Question: I wanted to make an anonymous object to String using Gson.
my object is not null, but yet the method "toJson" return null.

How can i fix this?
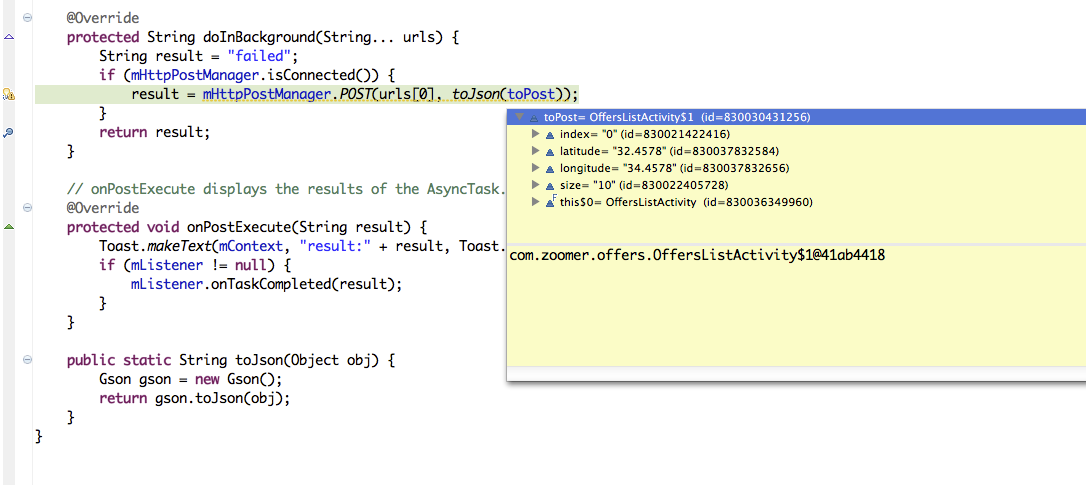
Answer: From the <URL>:
> Gson can also deserialize static nested classes. However, Gson can not automatically deserialize the pure inner classes since their no-args constructor also need a reference to the containing Object which is not available at the time of deserialization.
Gson doesn't do the serialisation and returns null. You can use a static nested class instead of a anonymous inner class.